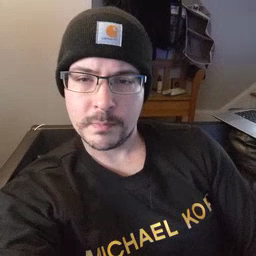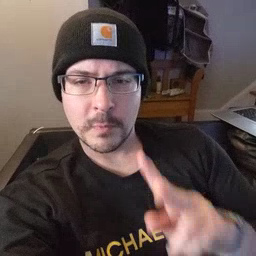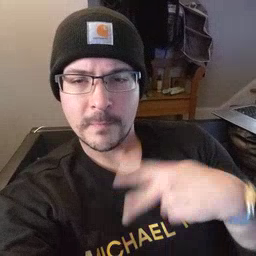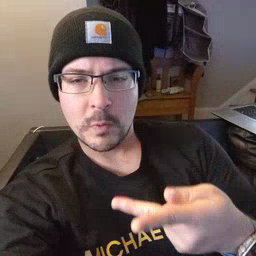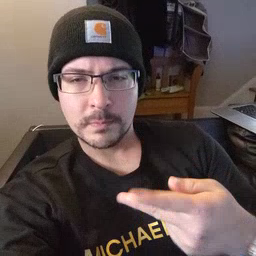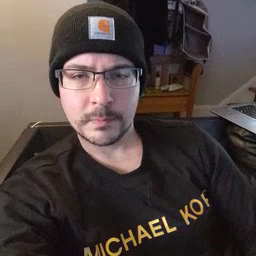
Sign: fall